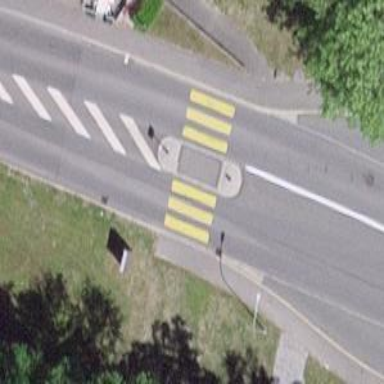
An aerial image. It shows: Marked zebra crossing with island in the middle.